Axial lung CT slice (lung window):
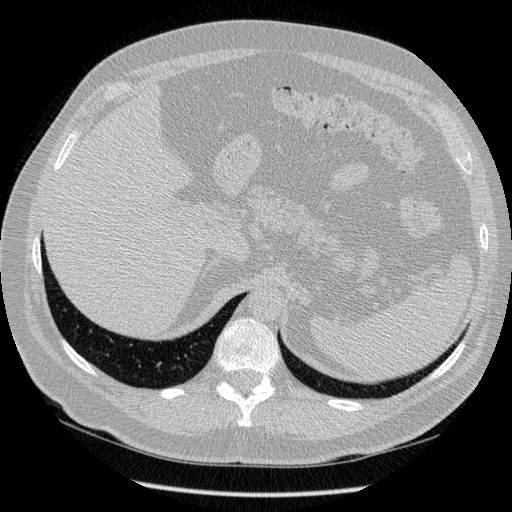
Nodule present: no